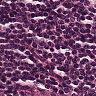
Metastatic tissue present: no